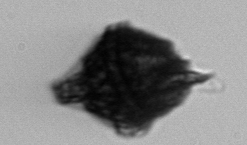
Label: Gonyaulax